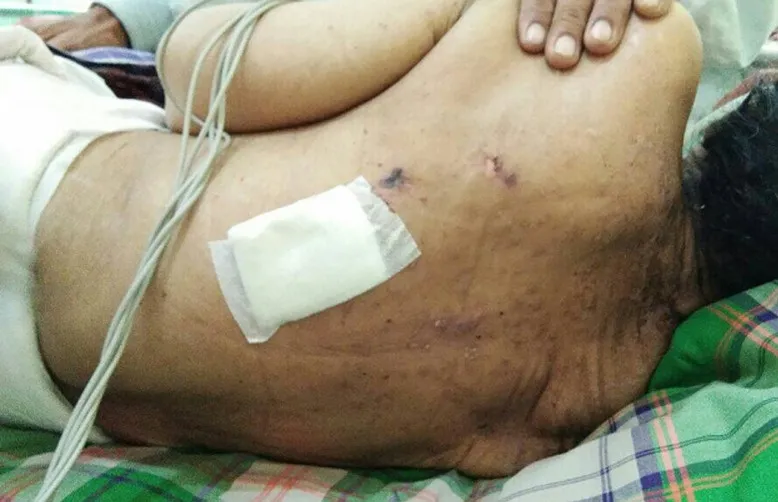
first day, hyperpigmentation macules accompanied by crusting, squama, and macular erythema in the posterior trunk area.
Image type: medical_photograph (skin_photograph)